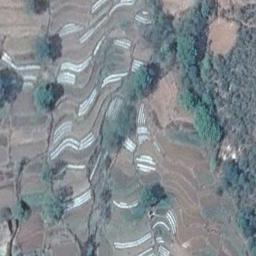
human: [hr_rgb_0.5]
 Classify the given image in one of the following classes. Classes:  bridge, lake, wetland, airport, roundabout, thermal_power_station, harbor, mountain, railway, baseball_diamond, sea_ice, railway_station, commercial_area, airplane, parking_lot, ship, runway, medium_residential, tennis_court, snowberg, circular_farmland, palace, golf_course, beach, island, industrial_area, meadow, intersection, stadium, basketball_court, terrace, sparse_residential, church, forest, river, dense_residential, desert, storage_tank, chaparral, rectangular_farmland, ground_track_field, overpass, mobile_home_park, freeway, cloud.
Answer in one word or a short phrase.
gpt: terrace